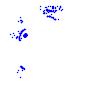
Particle: proton